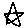
Label: star